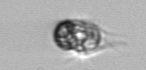
Label: Mesodinium